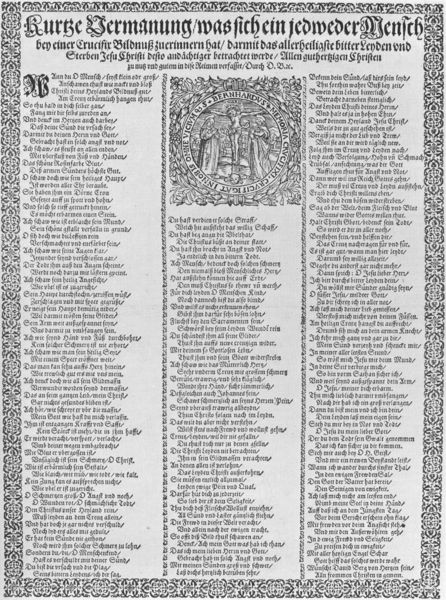
Titel: Kurtze Vermanung/ was sich ein jedweder Mensch bey einer Crucifix Bildnuß zuerinnern hat
Künstler: David Berg
Standort: Wolfenbüttel
Institution: Herzog August Bibliothek
Schlagwörter: gott, weiß, frauen, menschen, schwarz, ornament, bibel, johannes, mensch, rahmen, tod, bild, figur, drei, blatt, kreis, engel, ranken, holzschnitt, schrift, papier, grafik, spalten, rand, dekoration, verzierung, deutsch, medaillon, kreuz, religion, druck, schwarzweiss, titel, seite, illustration, text, zeitung, überschrift, gebet, buchdruck, christus, jesus, kreuzigung, mittelalter, gedicht, kruzifix, zeilen, zier, borde, maria, maria magdalena, miniatur, ornamnet, christentum, sohn, flugblatt, ikone, altdeutsch, abbildung, tabelle, druckschrift, majuskel, kurze, vers, buchschmuck, erbauung, rextspalten, gesetz, kodex, didaktik, ermahnung, 15, icone, dreo, text schrift druck papier flugblatt ermahnung